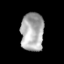
Tissue: prostate
Cell type: Epithelial cells
Senescence score: 0.3018
Nuclear area (px): 869
Mean DAPI intensity: 172.069